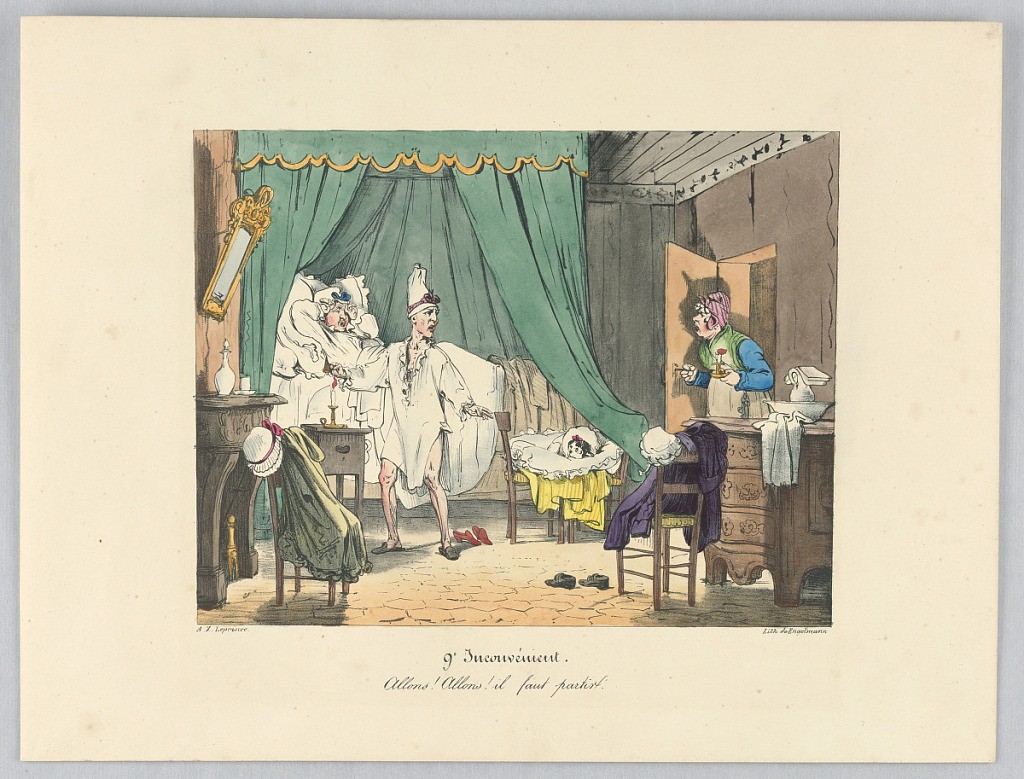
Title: Allons! Allons! Il faur partir, Plate 9 from "Inconvénient"
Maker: Auguste-Xavier Leprince, French, 1799 - 1826
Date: ca. 1825
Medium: Lithograph, brush and watercolor on paper
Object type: Print
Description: Woman waking a couple in nightshirts, in an inn. Dog on a pillow, over two chairs, right center. Title and artists' names below.